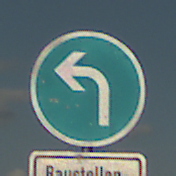
Verkehrszeichen: VorgeschriebeneFahrtrichtungLinks
Zusatzzeichen unten: SonstigeFahrzeugePersonengruppenFrei1
Umgebung: Outdoor, Beach
Tageszeit: Midday
Wetter: PartlyCloudy
Licht: Natural
Jahreszeit: NotSpecified
Kontrast: HighContrast